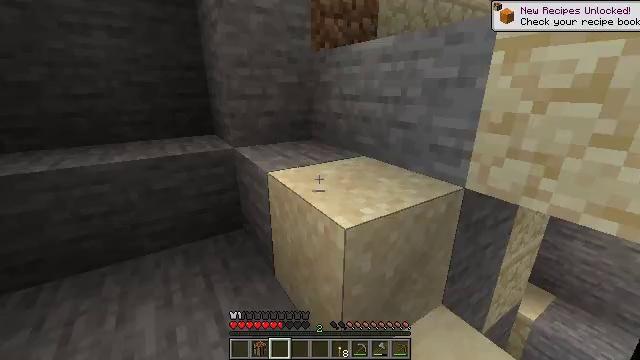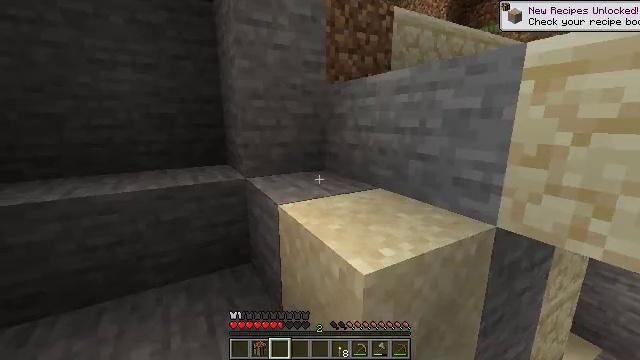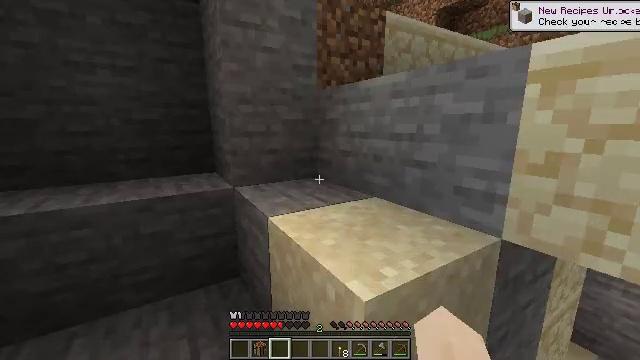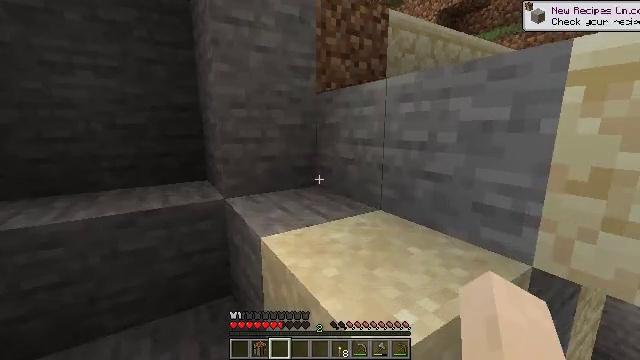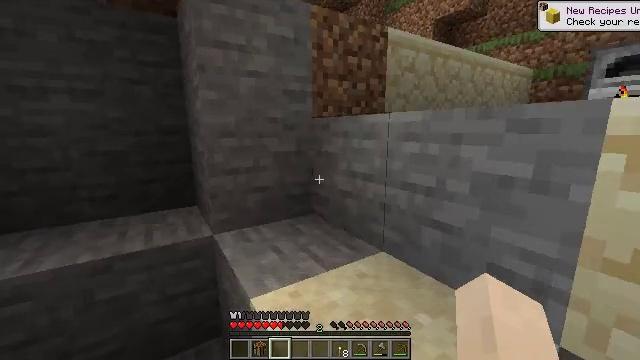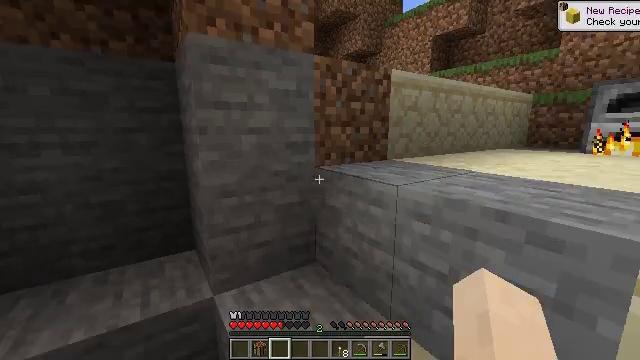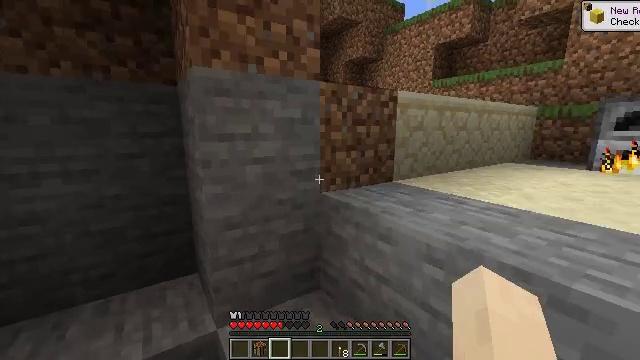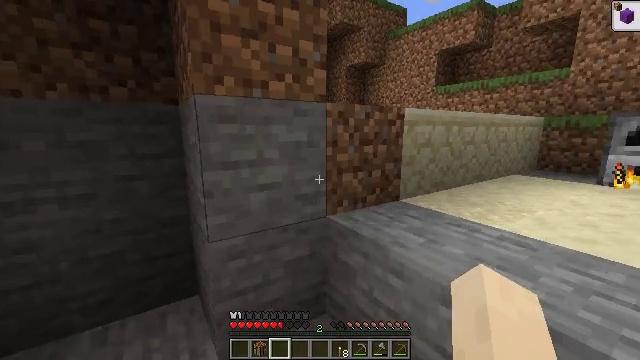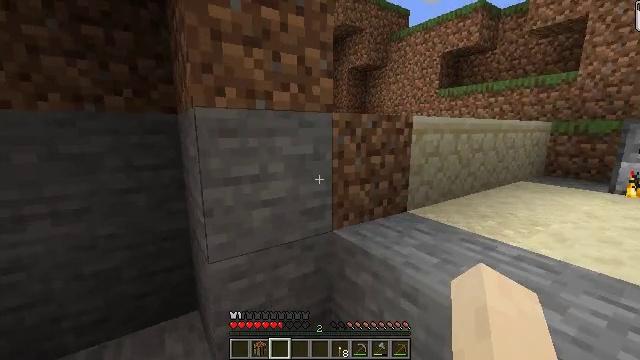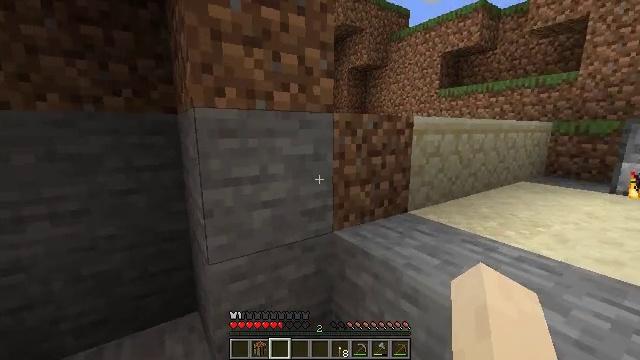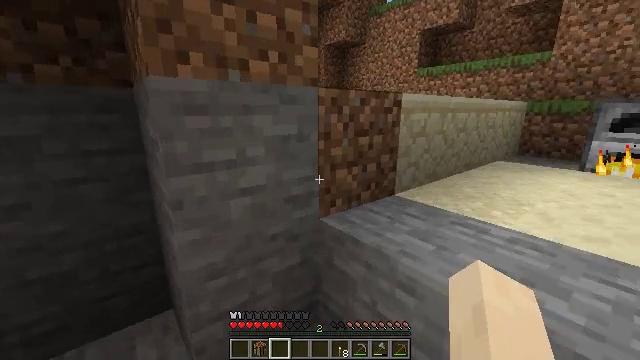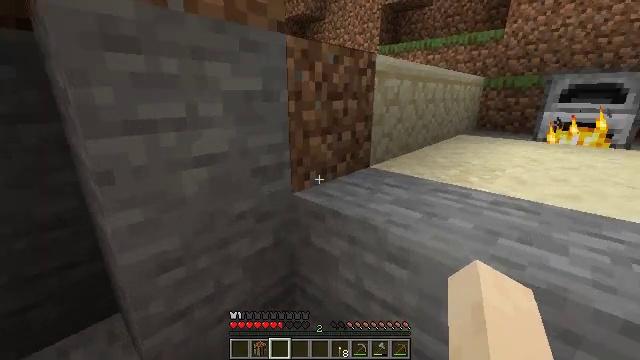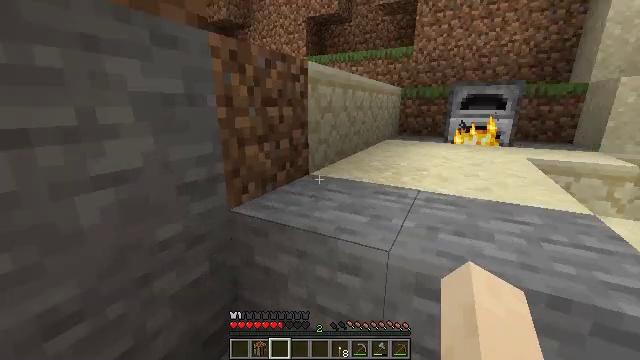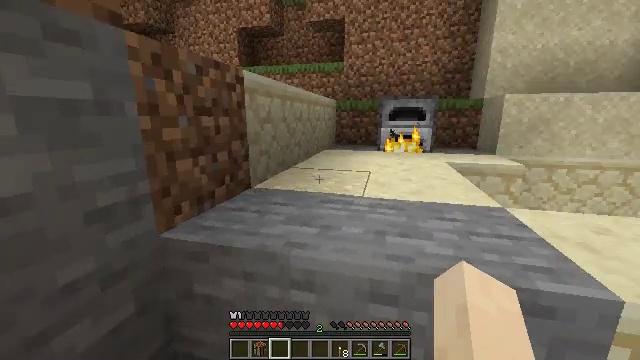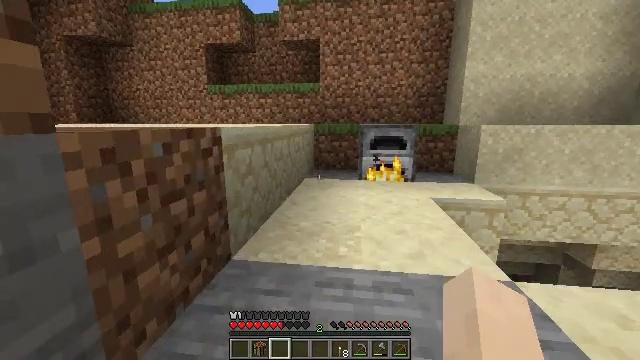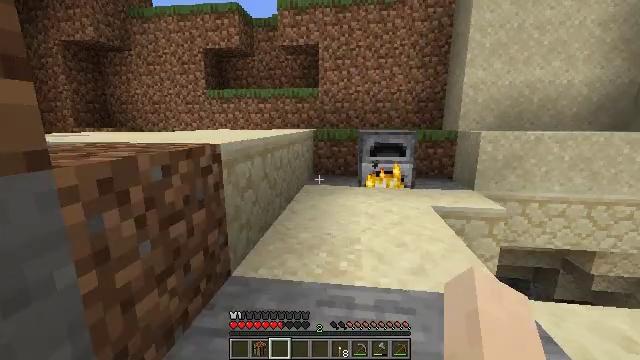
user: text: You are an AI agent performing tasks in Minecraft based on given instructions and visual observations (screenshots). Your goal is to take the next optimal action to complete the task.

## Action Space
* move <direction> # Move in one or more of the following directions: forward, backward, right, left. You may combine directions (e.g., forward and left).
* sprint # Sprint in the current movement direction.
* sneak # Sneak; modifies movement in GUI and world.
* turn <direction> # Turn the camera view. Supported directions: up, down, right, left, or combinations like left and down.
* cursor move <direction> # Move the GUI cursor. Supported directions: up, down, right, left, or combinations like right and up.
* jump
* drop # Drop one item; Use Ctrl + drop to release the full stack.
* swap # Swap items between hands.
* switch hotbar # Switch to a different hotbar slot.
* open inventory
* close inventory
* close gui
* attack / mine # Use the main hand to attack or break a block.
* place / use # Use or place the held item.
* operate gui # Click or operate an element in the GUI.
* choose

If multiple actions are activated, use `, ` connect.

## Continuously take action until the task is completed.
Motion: motion action
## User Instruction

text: Craft a cooked beef on the furnace.
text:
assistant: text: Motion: move forward, turn left and up
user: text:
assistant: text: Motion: move forward, turn right and up
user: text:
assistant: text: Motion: move forward
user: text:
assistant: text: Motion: move forward, turn right, jump
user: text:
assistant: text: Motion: move forward, jump
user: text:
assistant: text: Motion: move forward, jump
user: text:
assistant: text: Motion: move forward, jump
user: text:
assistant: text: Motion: move forward
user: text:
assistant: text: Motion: move forward
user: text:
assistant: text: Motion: move forward, turn right and down
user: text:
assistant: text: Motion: move forward, turn right and down
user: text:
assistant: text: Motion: move forward, turn right and up
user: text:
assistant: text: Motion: move forward, turn right and up
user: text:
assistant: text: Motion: move forward, turn right and up, jump
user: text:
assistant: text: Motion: move forward, jump
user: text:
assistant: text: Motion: move forward, jump
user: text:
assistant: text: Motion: move forward, jump
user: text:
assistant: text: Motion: move forward, turn right and down
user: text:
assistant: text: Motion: move forward, turn right and down
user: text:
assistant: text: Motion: move forward, turn right and down
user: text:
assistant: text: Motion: move forward, turn right
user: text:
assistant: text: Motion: move forward
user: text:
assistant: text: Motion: move forward and move right
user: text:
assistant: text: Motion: move forward and move right
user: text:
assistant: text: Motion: move forward, turn right and down
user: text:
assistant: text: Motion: move forward, turn right and down
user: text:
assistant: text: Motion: move forward
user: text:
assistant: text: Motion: move forward, turn right and down
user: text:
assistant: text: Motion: move forward, turn right and down
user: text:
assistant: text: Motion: move forward, turn down, use / place